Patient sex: F
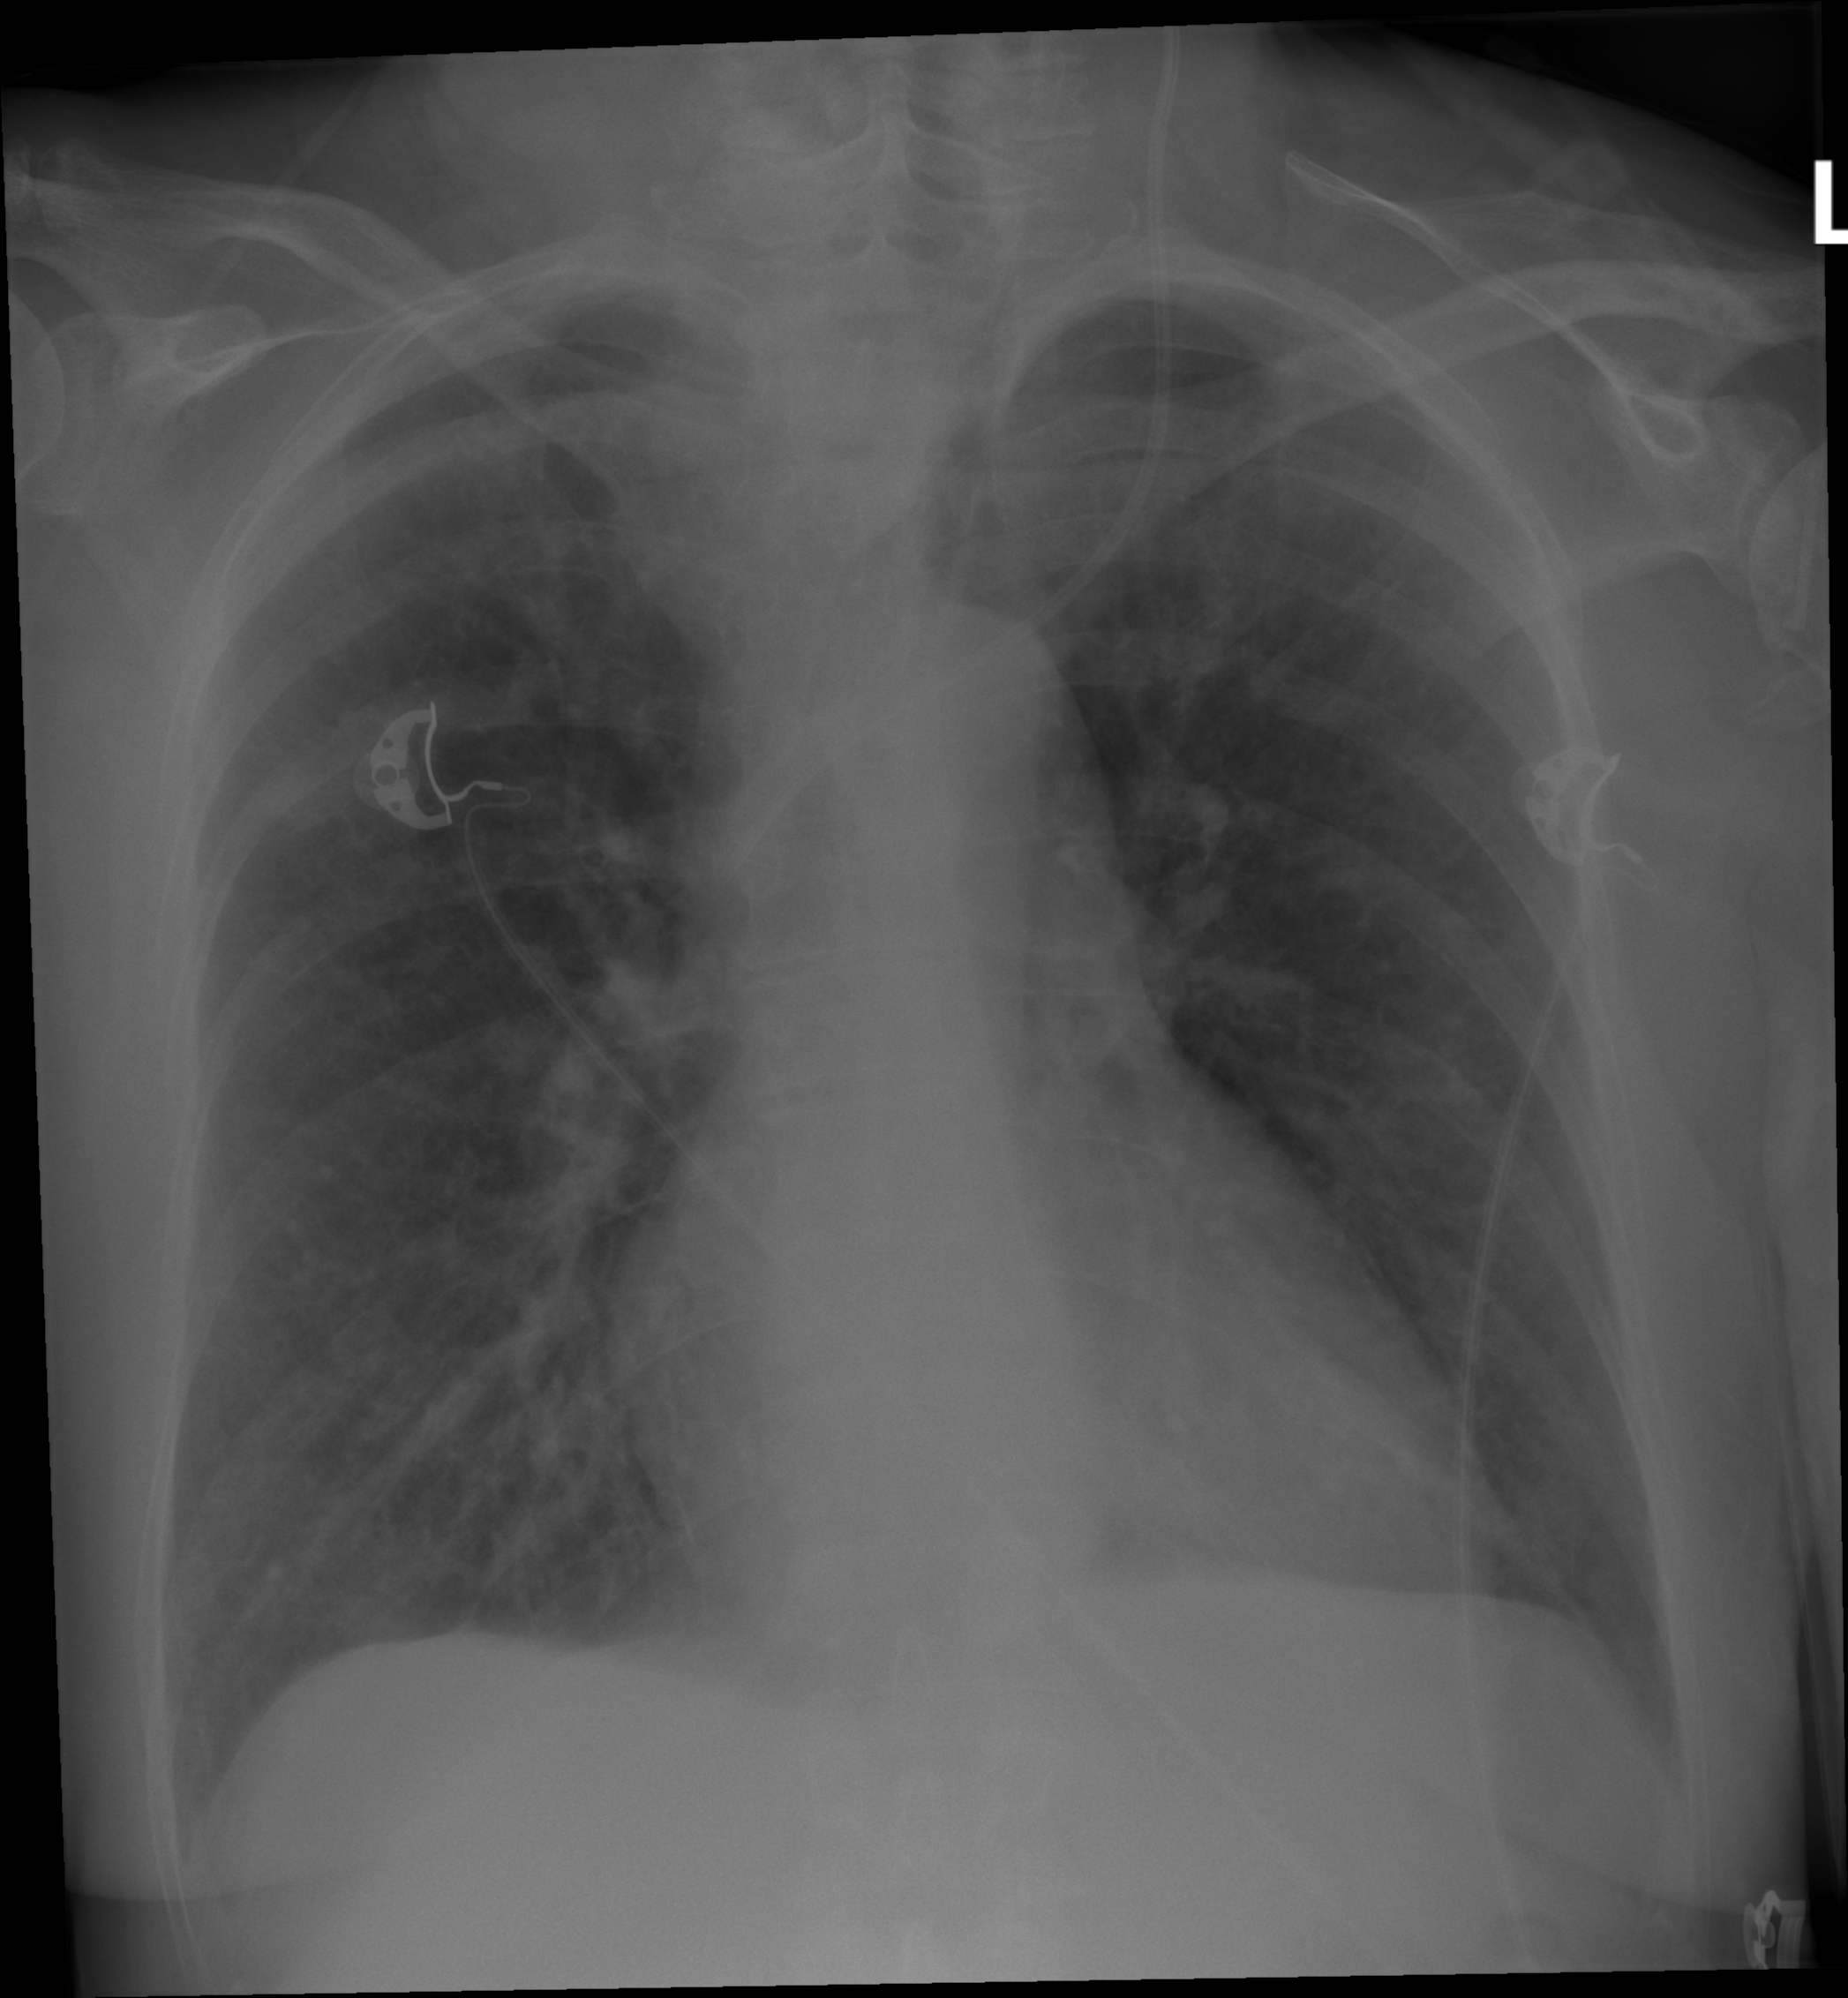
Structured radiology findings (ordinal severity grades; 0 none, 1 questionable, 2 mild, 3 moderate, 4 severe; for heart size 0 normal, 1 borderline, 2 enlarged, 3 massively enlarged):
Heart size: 0
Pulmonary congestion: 2
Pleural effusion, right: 0
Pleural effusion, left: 0
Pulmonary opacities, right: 2
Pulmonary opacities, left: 2
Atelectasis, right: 0
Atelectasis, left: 0